Interaction volume radius: 10 \u00c5
Interaction volume height: 10 \u00c5
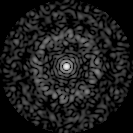
Disorder parameter: 0.8328